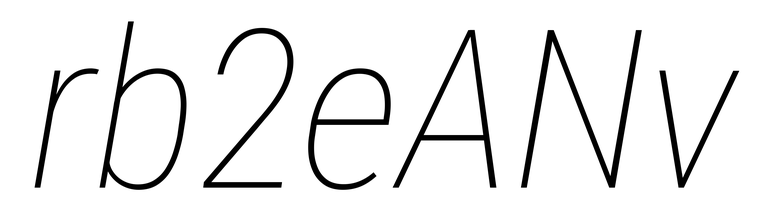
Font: Roboto-Italic_Condensed_Thin_Italic